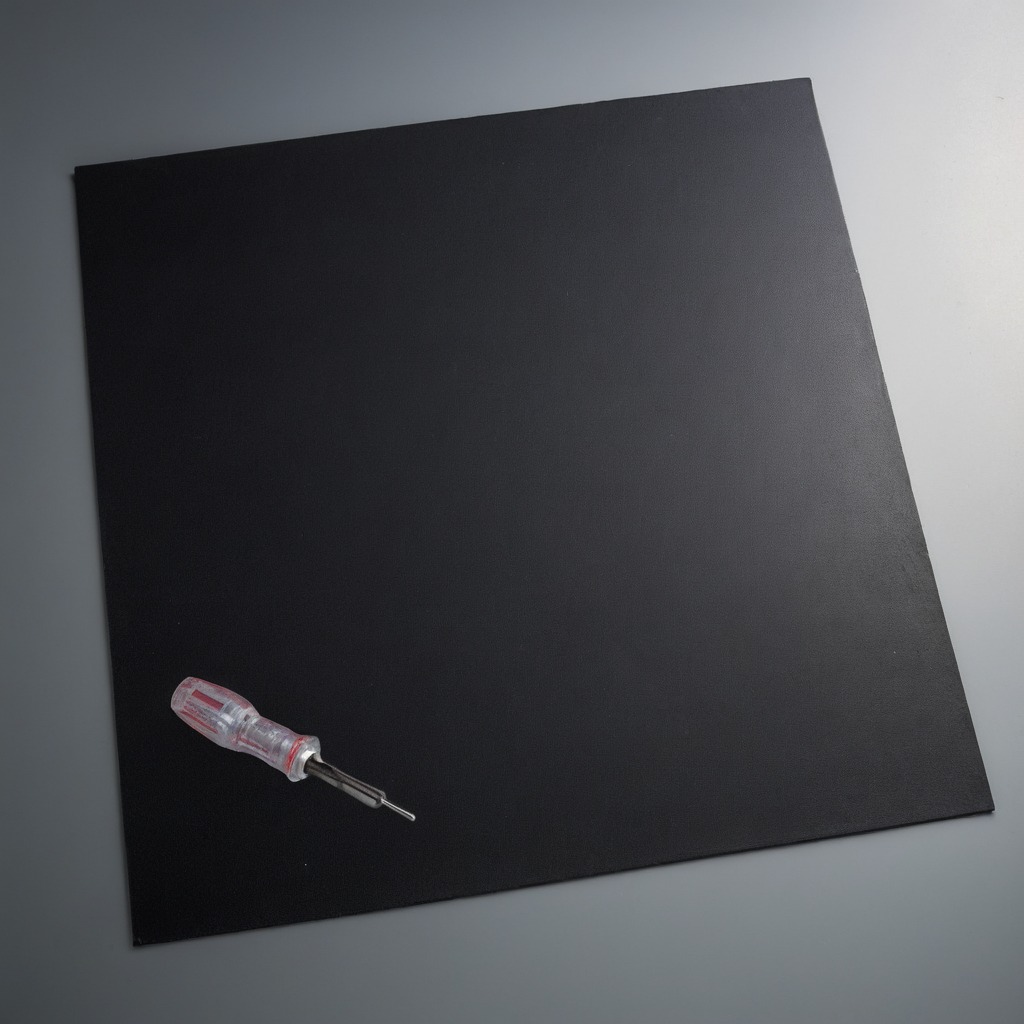
A screwdriver lying on a clean granite tabletop covered with a black rubber mat inside a workshop under bright overhead lighting crisp shadows high clarity worn but beneath the mat